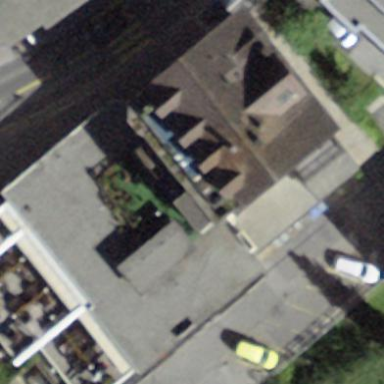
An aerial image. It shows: Café building.